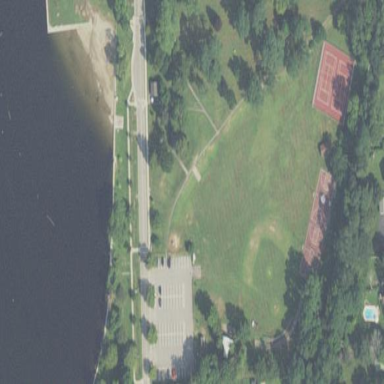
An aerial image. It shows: Recreational ground in the park area.